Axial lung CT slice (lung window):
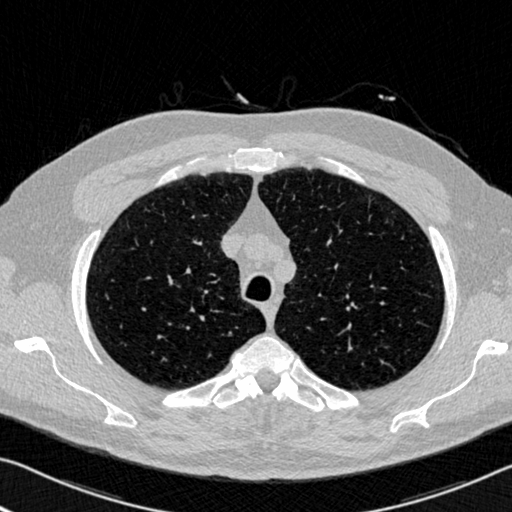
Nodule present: no